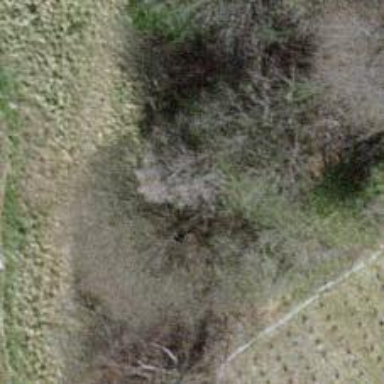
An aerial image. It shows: Path.